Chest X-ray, PA view. Patient: 60 years old, sex F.
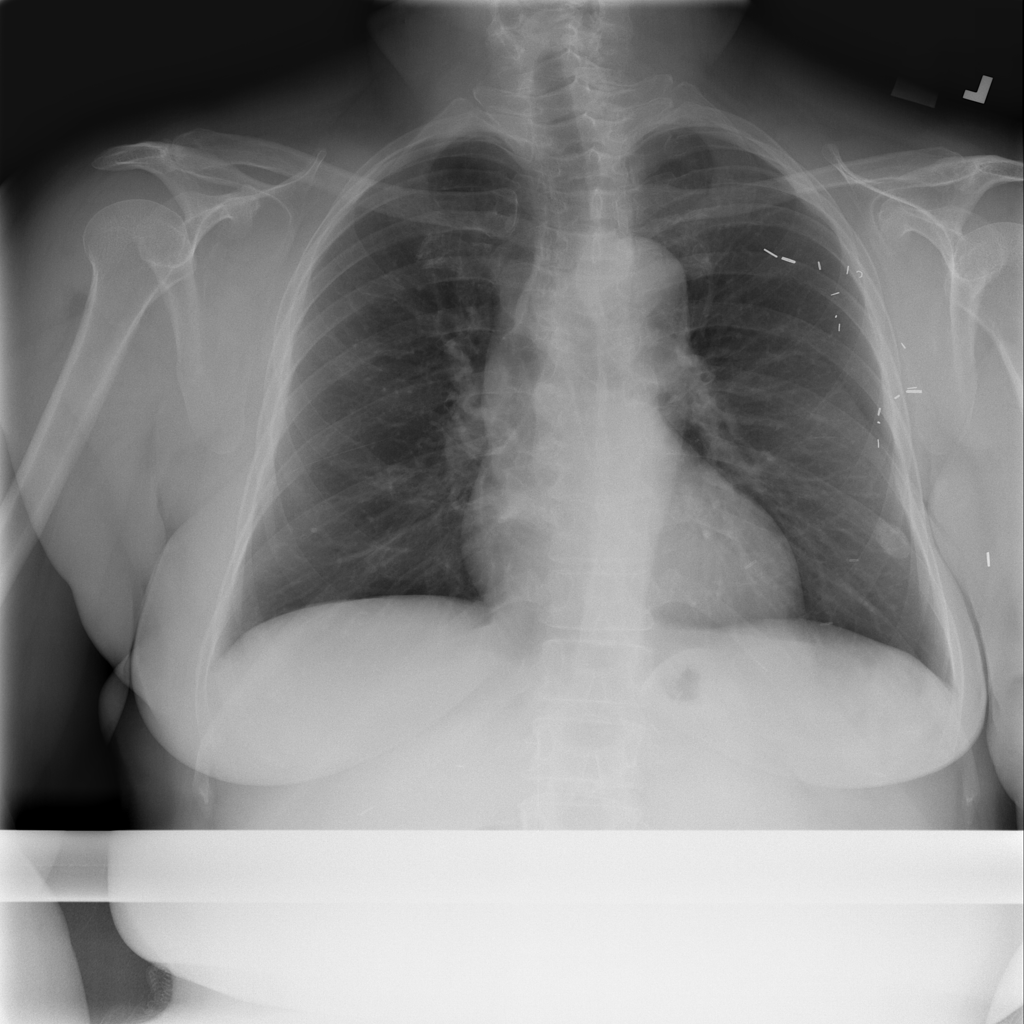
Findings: Nodule